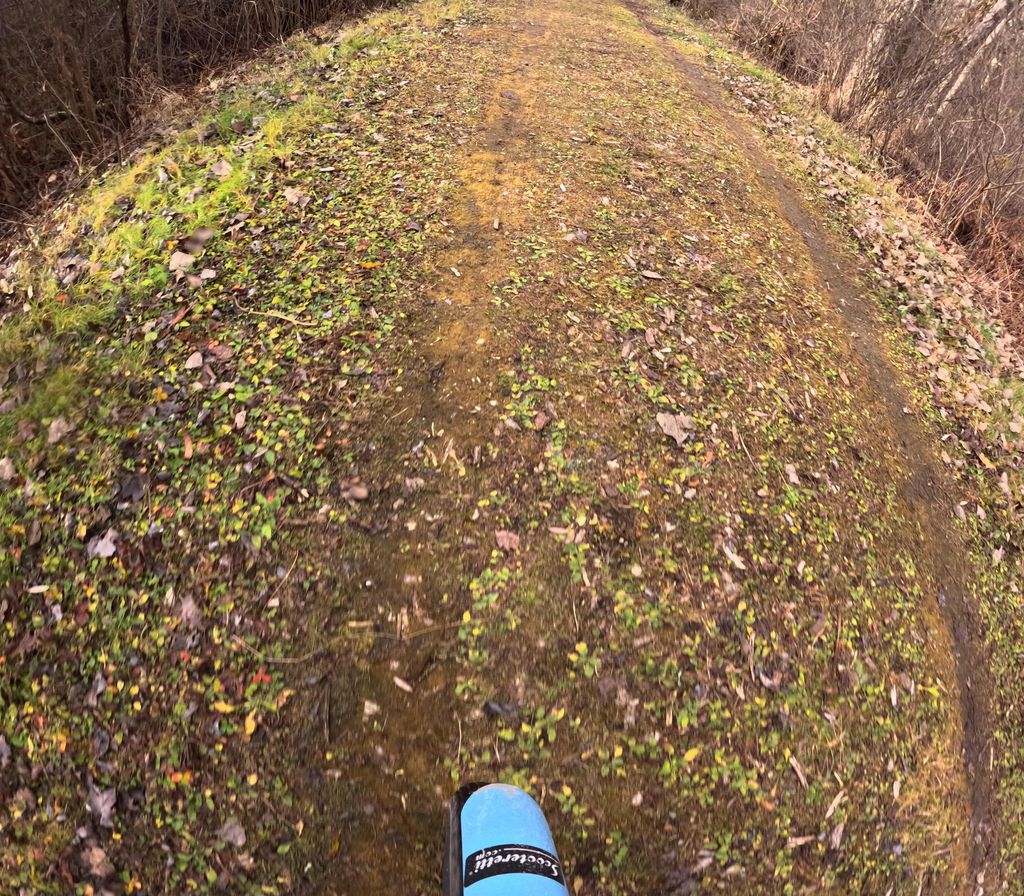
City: ottawa-gatineau